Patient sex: F
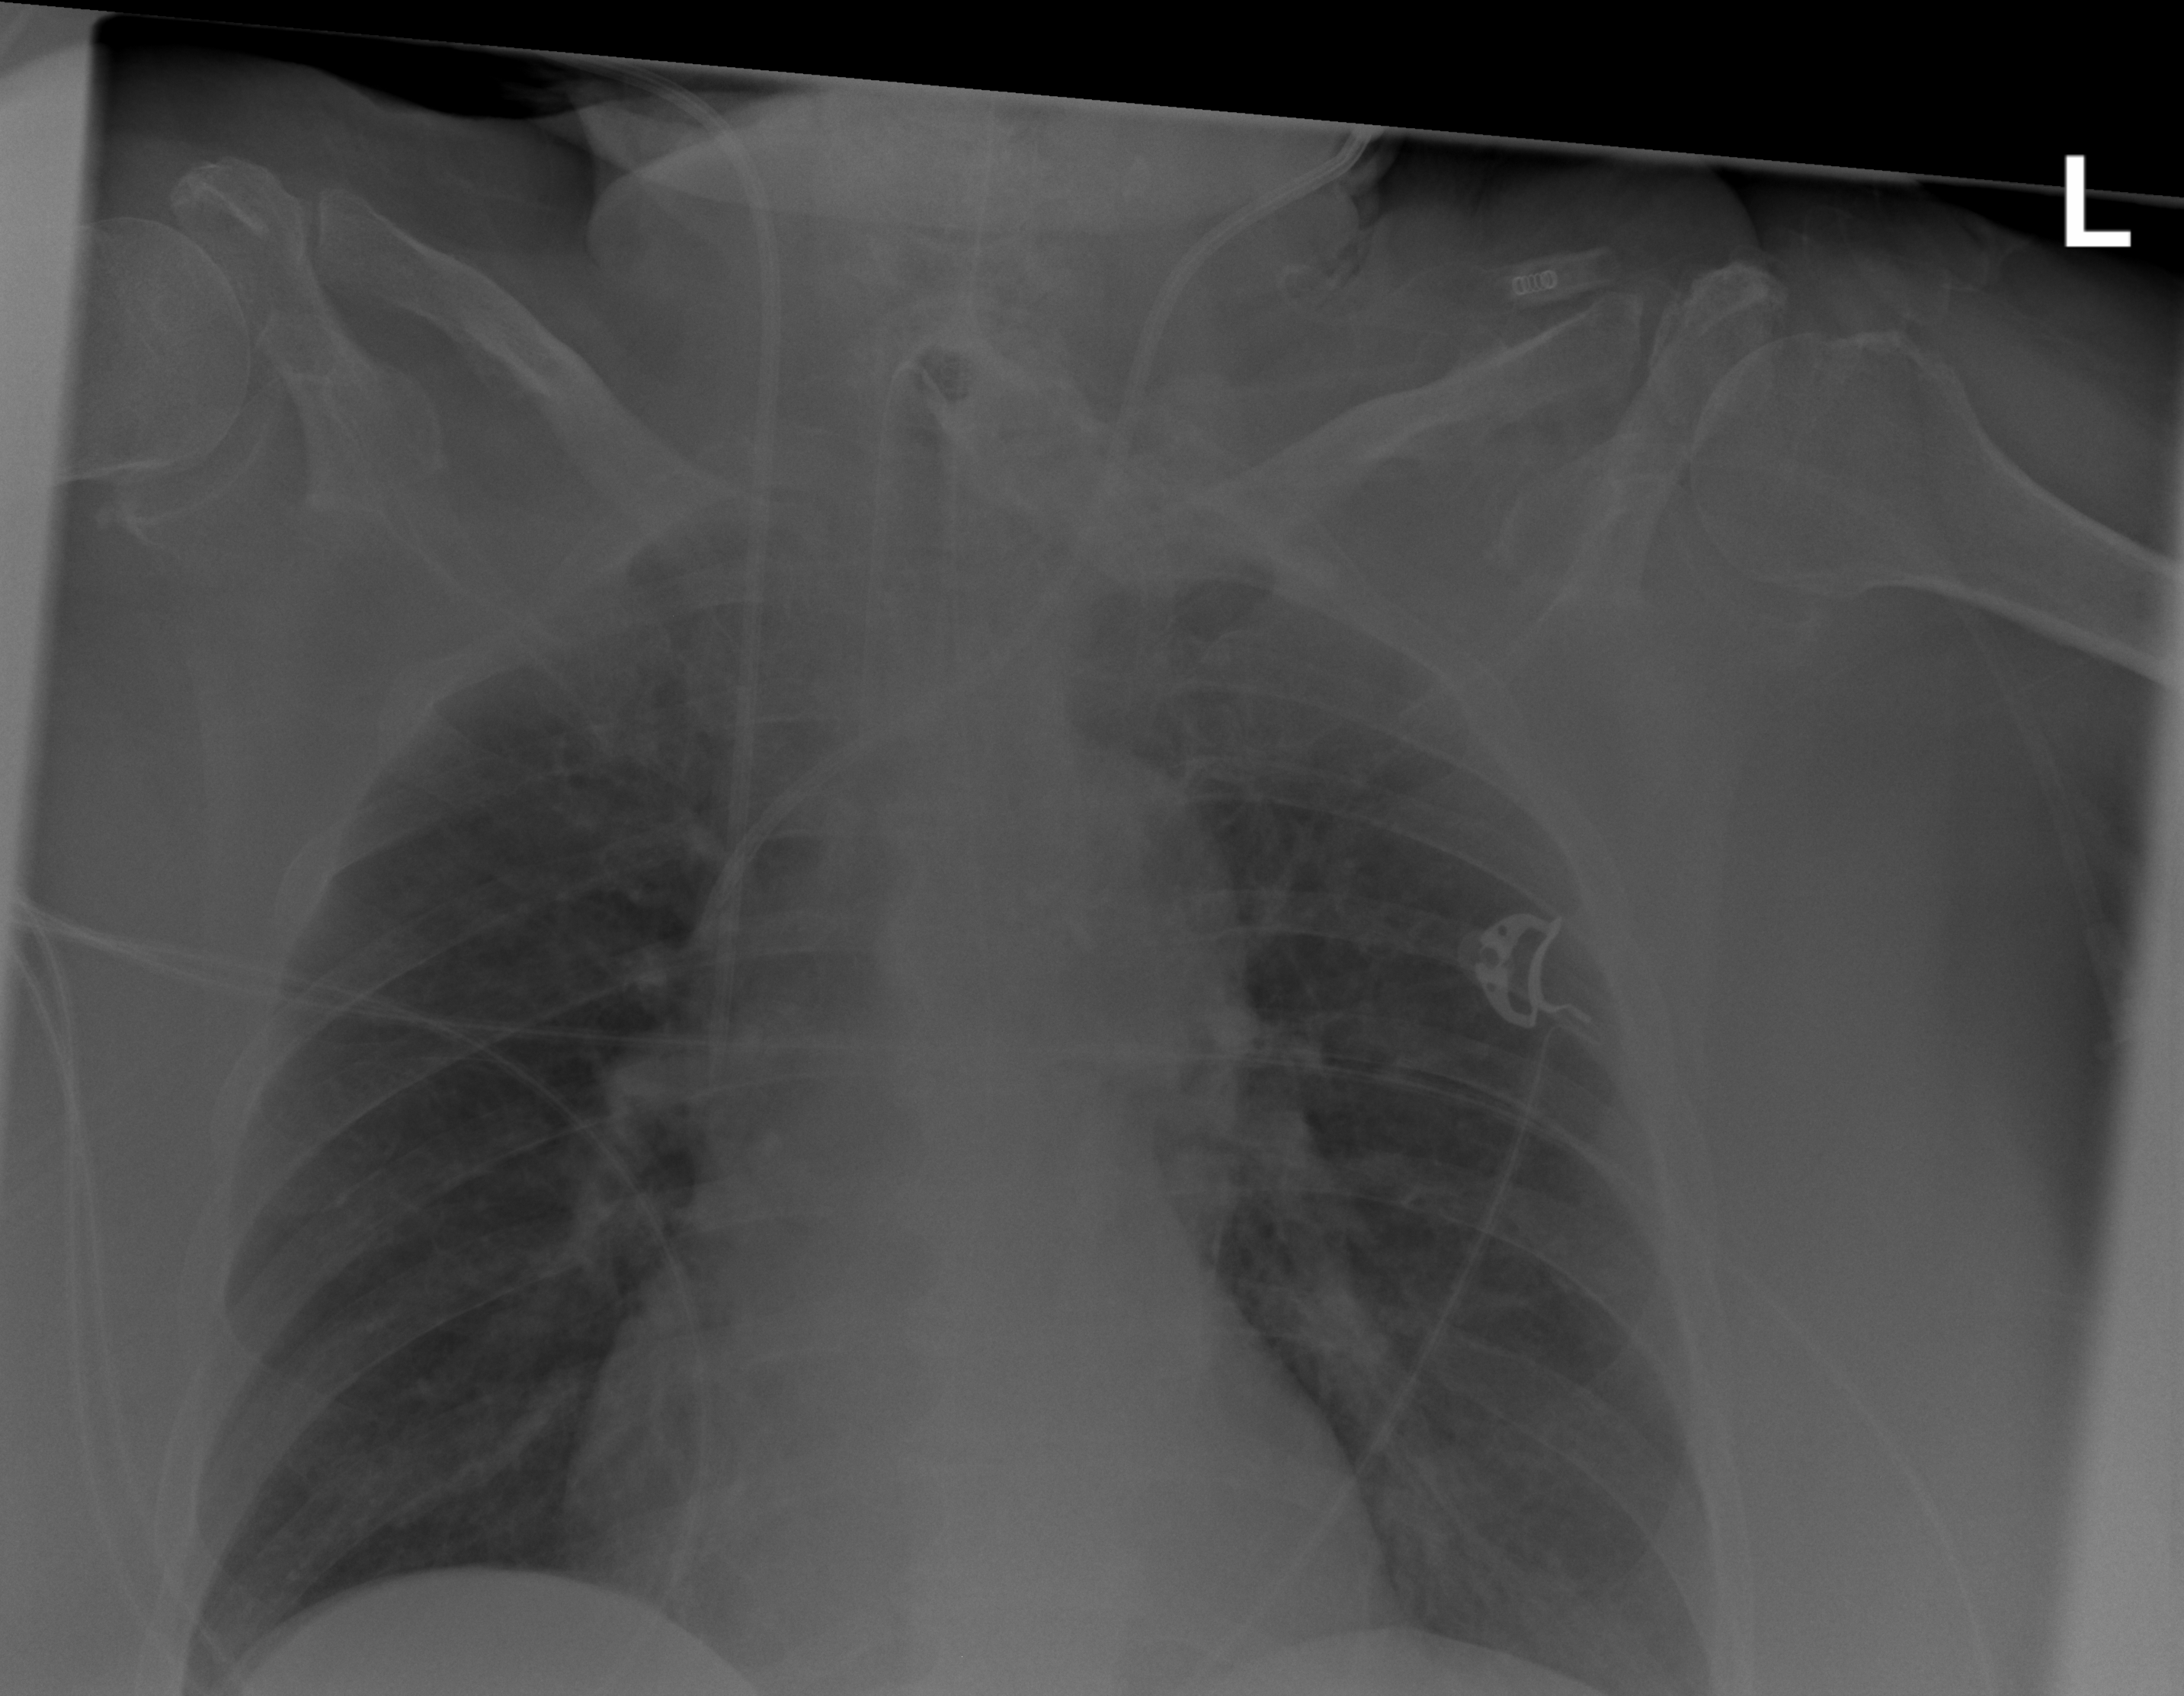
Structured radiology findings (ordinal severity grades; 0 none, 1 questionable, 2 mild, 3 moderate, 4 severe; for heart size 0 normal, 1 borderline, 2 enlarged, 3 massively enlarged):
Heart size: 1
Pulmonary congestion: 0
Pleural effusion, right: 0
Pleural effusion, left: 0
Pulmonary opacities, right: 0
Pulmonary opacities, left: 1
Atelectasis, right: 0
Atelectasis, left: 2